Interaction volume radius: 5 \u00c5
Interaction volume height: 10 \u00c5
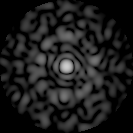
Disorder parameter: 0.8455